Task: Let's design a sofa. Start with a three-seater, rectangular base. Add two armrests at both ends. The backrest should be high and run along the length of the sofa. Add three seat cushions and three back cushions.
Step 173:
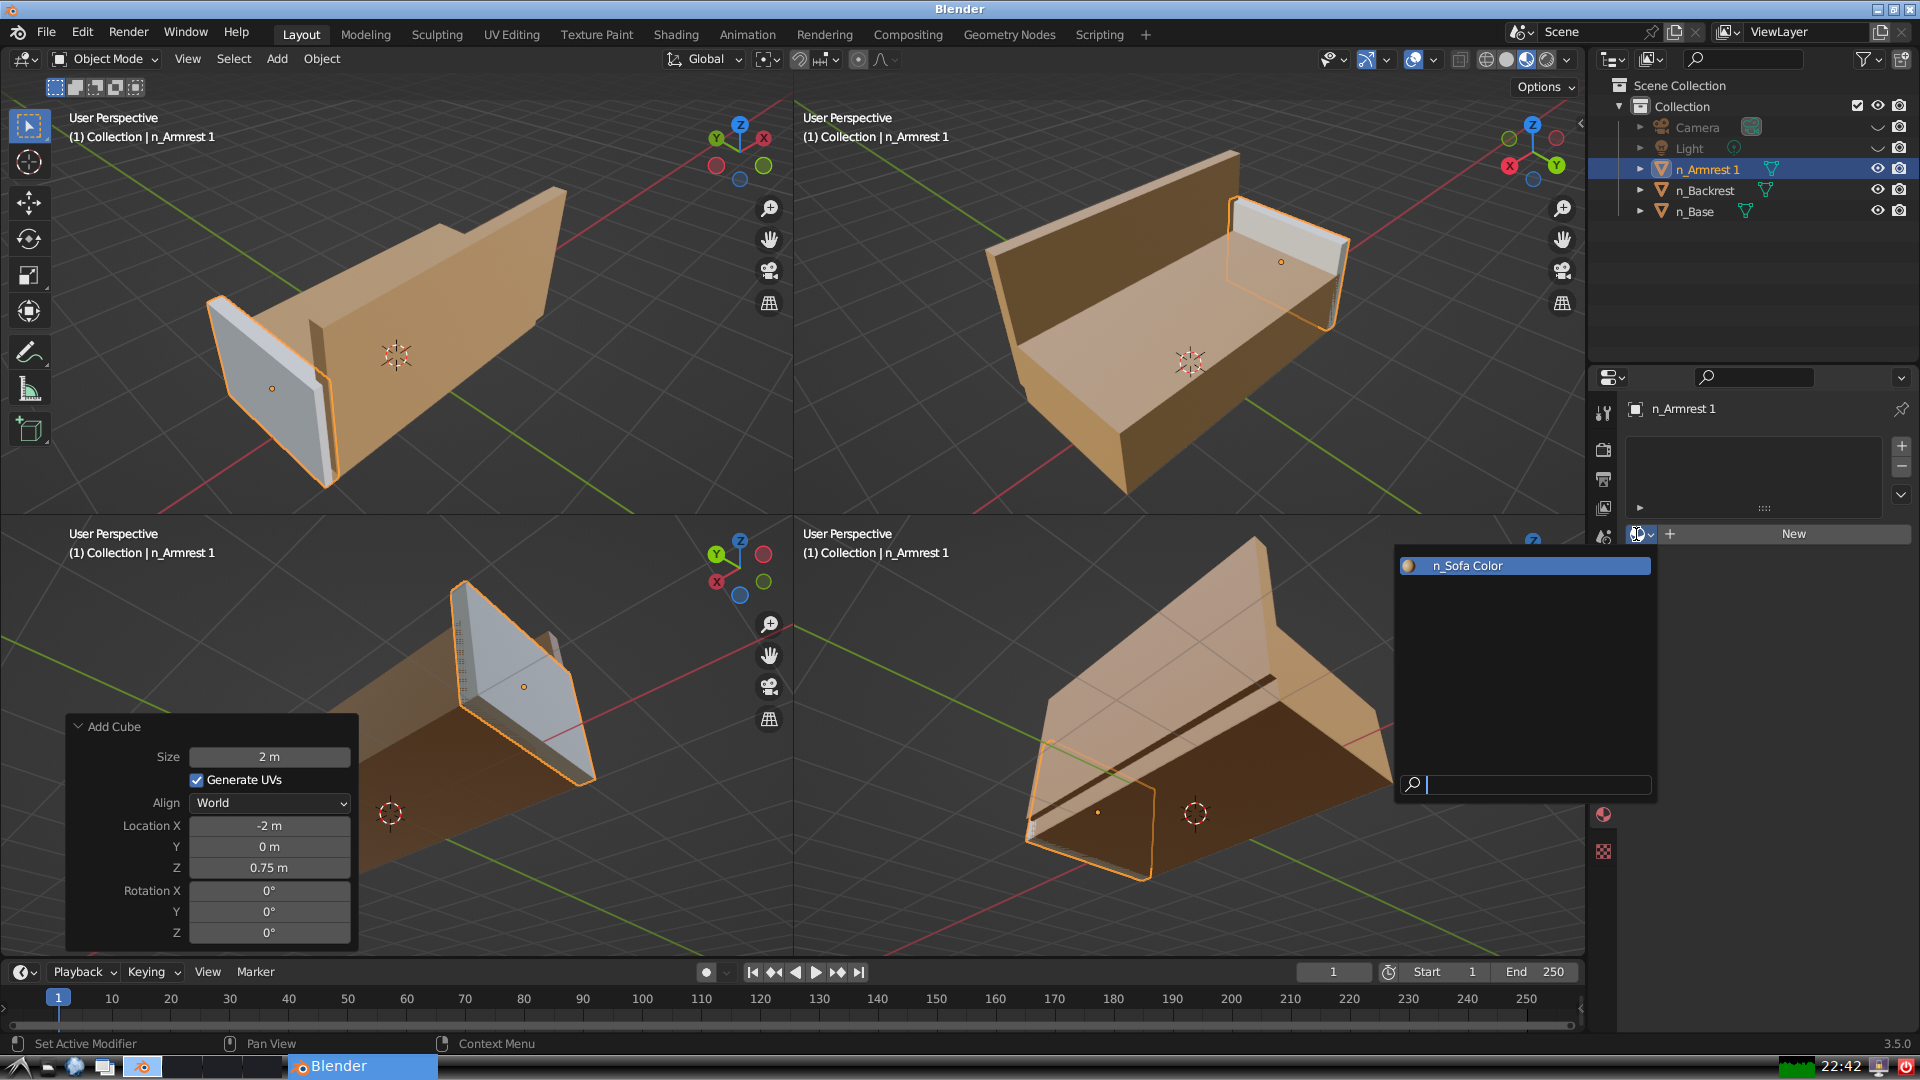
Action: input_text: n_Sofa Color